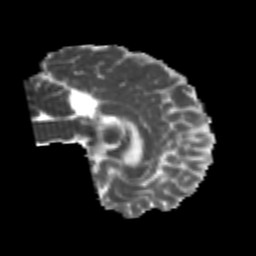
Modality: MD
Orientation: sagittal
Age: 21
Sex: male
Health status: healthy
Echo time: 0.074 s